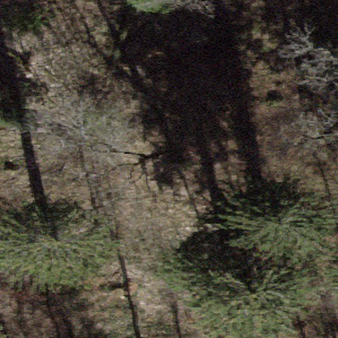
Label: other